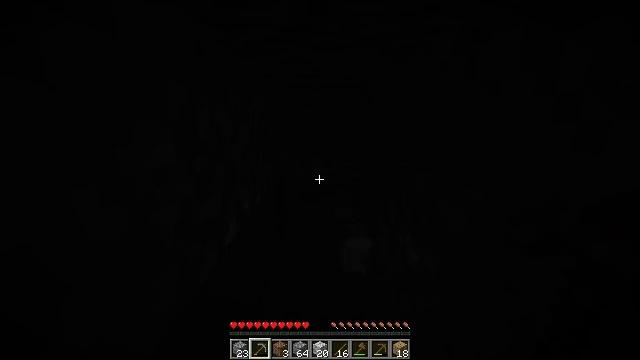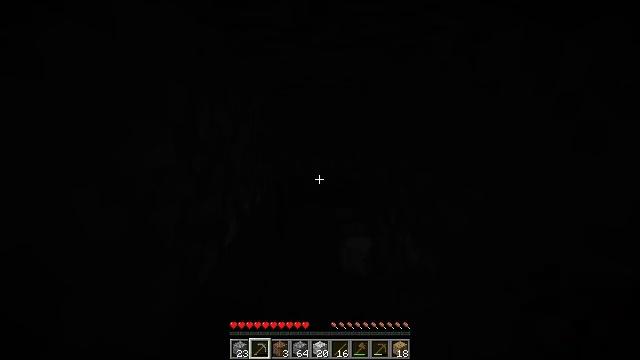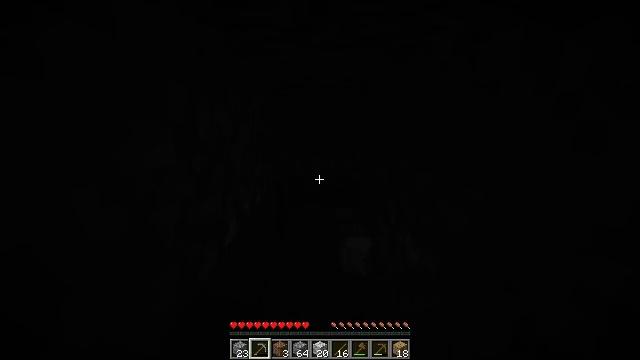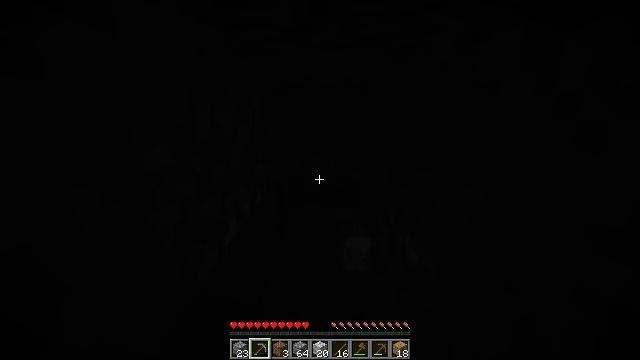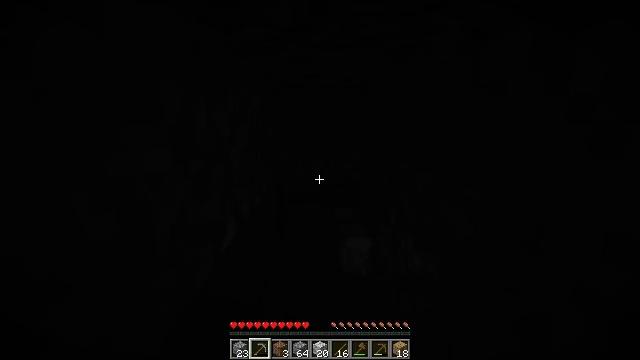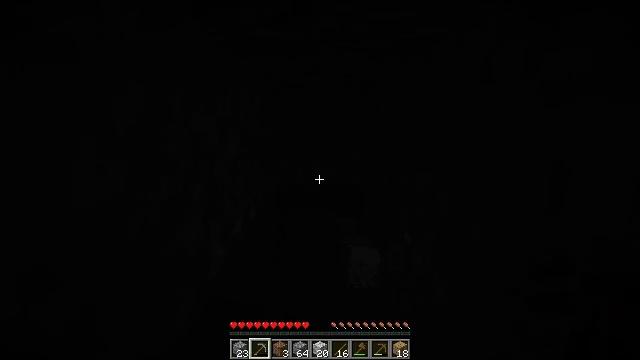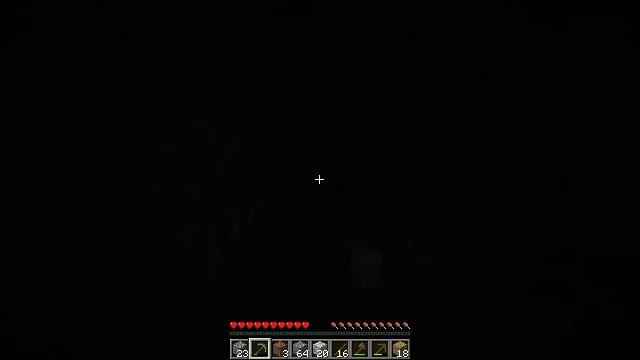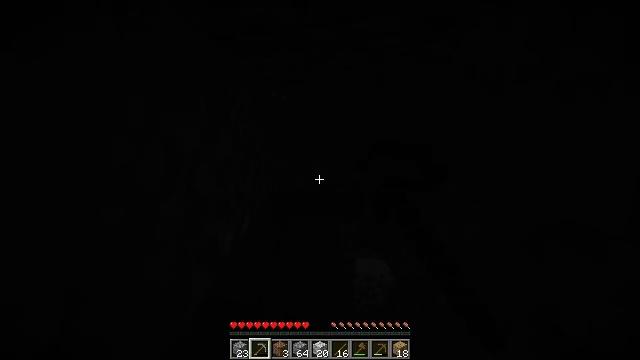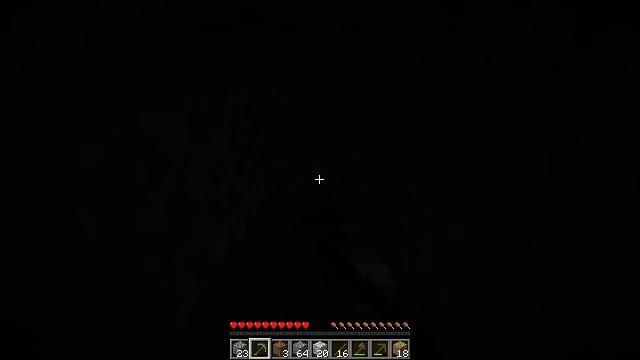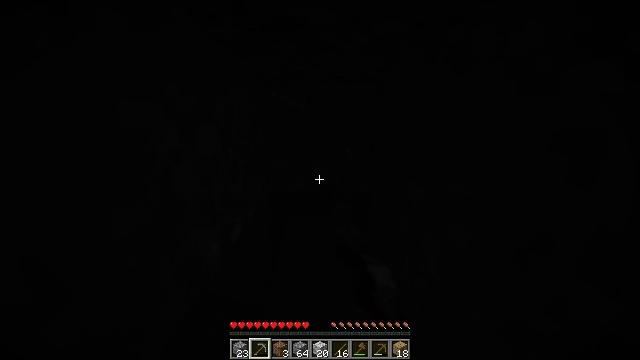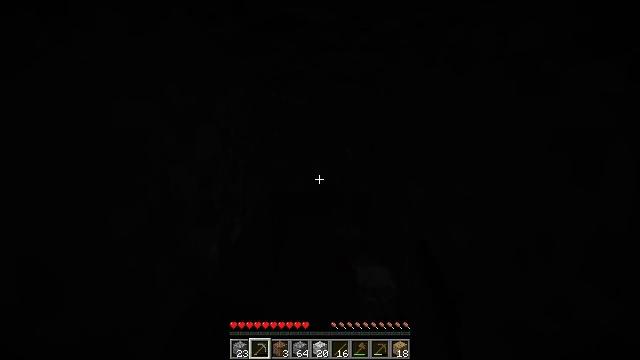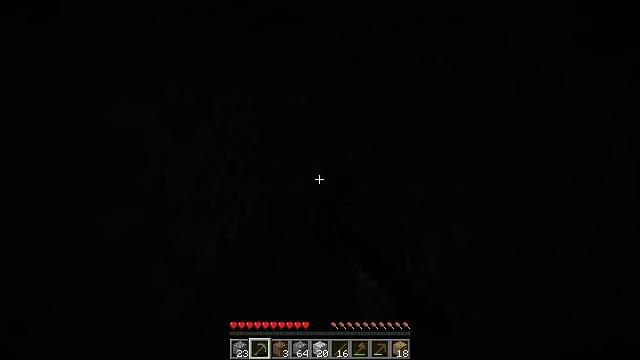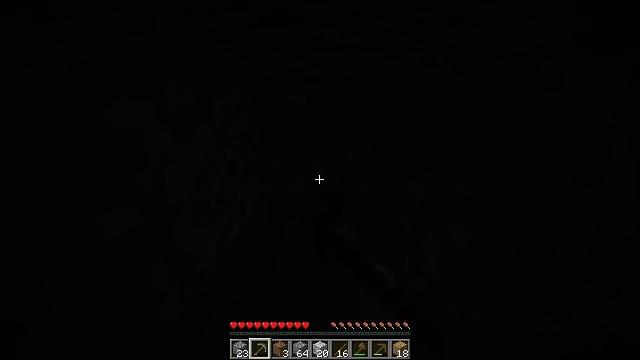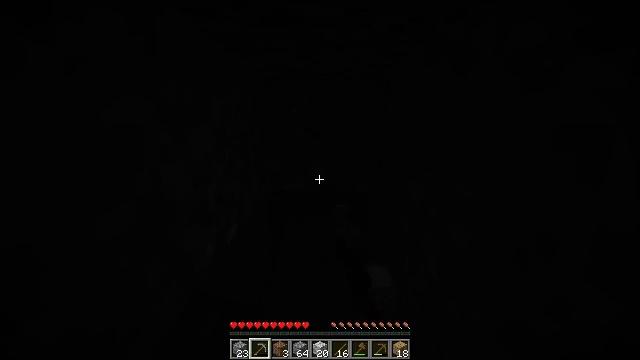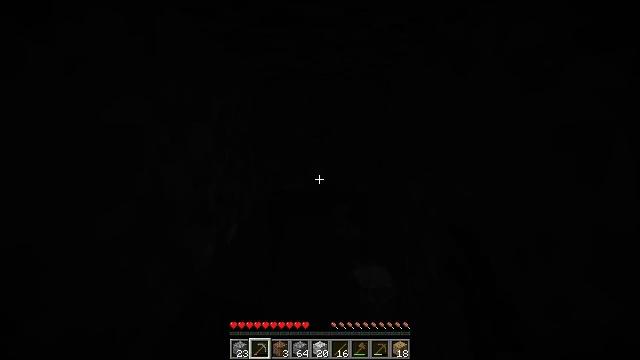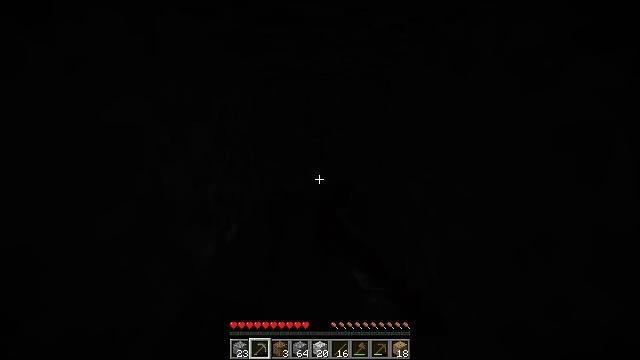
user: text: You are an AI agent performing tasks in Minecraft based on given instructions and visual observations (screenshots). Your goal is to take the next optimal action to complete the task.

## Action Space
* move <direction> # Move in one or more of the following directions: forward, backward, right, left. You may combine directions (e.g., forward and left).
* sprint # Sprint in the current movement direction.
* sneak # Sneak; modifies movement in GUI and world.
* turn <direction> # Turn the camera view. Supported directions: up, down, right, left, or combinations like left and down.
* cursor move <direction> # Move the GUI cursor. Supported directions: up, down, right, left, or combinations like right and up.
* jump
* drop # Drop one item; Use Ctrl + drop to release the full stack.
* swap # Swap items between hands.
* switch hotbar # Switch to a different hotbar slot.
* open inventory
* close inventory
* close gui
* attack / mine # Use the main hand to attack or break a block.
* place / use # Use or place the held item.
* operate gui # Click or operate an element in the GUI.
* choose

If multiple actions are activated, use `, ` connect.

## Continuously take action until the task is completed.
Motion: motion action
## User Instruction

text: Break the diorite block.
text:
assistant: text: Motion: attack / mine
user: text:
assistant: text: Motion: attack / mine
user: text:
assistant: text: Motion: attack / mine
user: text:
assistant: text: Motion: move forward, attack / mine
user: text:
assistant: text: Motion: move forward, attack / mine
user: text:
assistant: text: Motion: move forward, attack / mine
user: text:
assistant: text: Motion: attack / mine
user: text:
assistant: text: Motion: attack / mine
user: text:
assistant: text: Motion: attack / mine
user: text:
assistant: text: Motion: attack / mine
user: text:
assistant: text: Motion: attack / mine
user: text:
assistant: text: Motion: attack / mine
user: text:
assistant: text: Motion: attack / mine
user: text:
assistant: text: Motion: attack / mine
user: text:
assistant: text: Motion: attack / mine
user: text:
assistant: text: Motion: attack / mine
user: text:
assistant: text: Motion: attack / mine
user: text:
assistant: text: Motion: attack / mine
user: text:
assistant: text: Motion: attack / mine
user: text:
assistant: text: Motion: attack / mine
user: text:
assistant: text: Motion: attack / mine
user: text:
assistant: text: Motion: attack / mine
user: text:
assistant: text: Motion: attack / mine
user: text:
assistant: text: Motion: attack / mine
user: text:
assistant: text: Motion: attack / mine
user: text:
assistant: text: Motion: attack / mine
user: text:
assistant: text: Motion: attack / mine
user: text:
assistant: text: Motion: attack / mine
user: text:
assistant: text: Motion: attack / mine